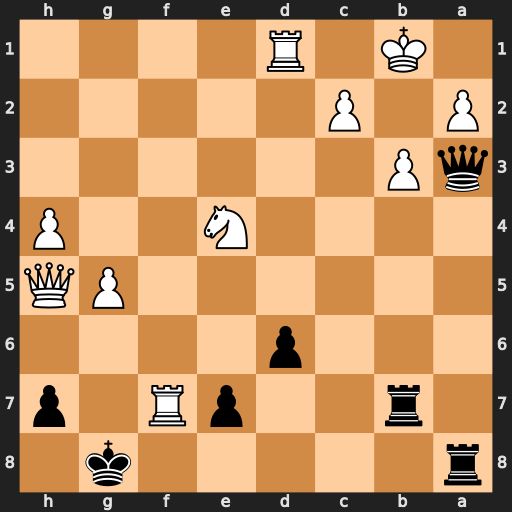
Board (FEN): r5k1/1r2pR1p/3p4/6PQ/4N2P/qP6/P1P5/1K1R4
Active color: b
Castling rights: -
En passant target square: -
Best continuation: Rxb3+ cxb3 Qxa2+ Kc1 Rc8+ Nc3 Rxc3#